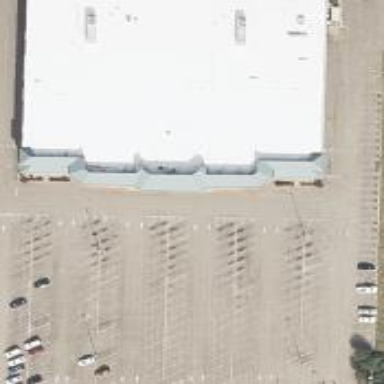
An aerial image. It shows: Retail building with white roof.